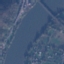
Land use / land cover class: River